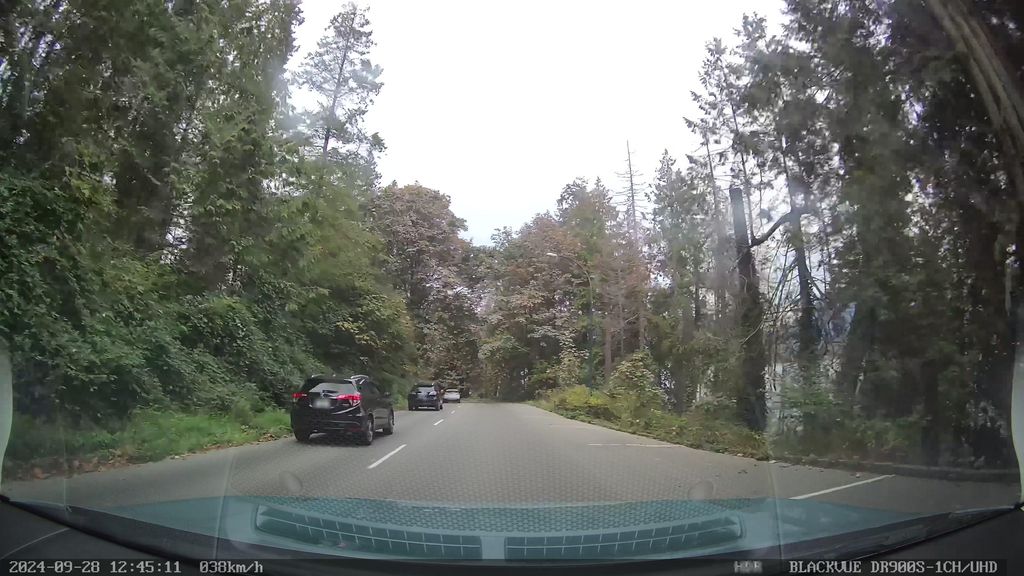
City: vancouver